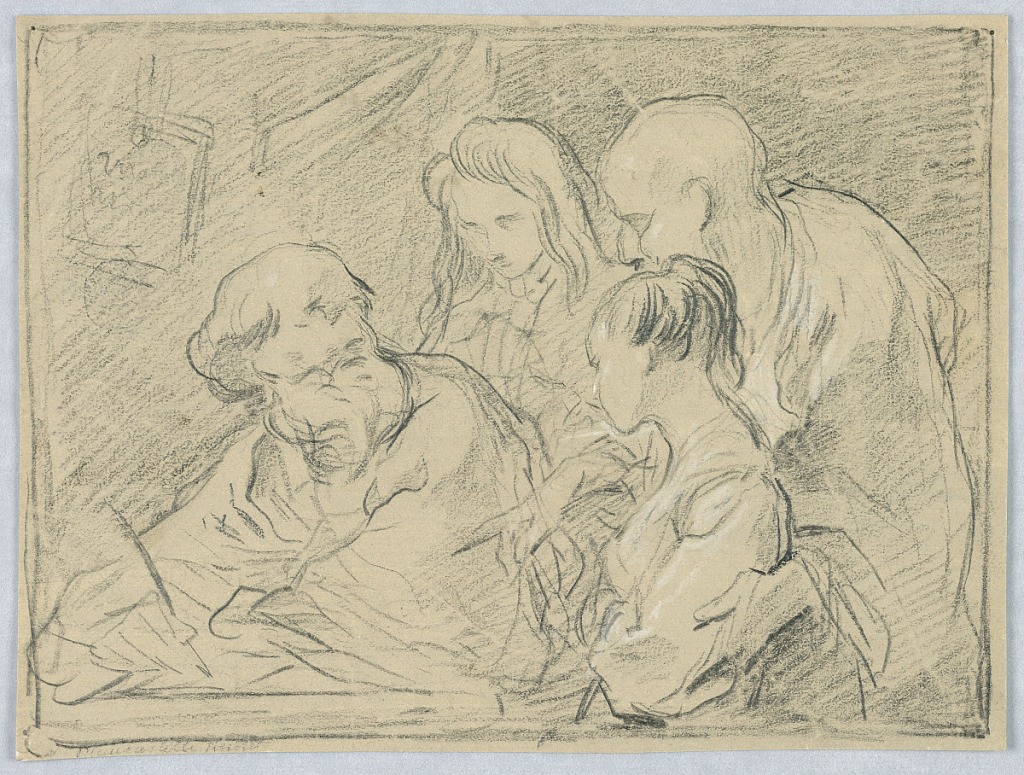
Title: Sketch for a Painting of the Presentation of the Virgin
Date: late 18th century
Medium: Black and white crayons with gouache on rough paper
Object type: Drawing
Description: The Virgin is presented by Joachim to the high priest, who is prepared to write her name in the book of the virgins of the temple.  Anna stands in the rear and all four figures are depicted from the waist up.